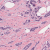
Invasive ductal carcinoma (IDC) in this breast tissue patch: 1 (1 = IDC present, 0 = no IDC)